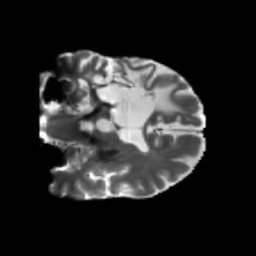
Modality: T2w
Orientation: coronal
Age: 57
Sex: male
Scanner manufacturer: siemens
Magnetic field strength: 3 T
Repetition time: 5.25 s
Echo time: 0.08 s